Field crop: tomato
Growth stage: 1
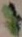
Species: solanum